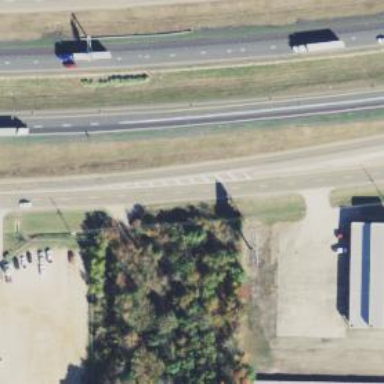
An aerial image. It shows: Secondary road with frontage road alongside.